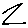
Label: zigzag